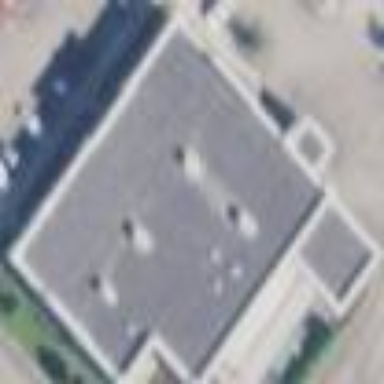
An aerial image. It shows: Building.